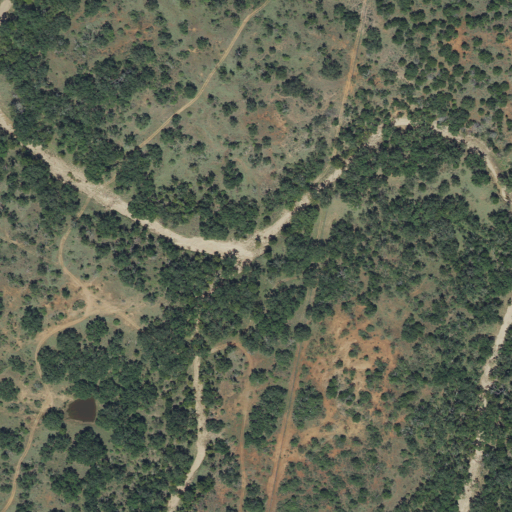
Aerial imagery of valley in Texas named Bald Mountain Hollow containing shrub, evergreen forest, and grassland